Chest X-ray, PA view. Patient: 48 years old, sex F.
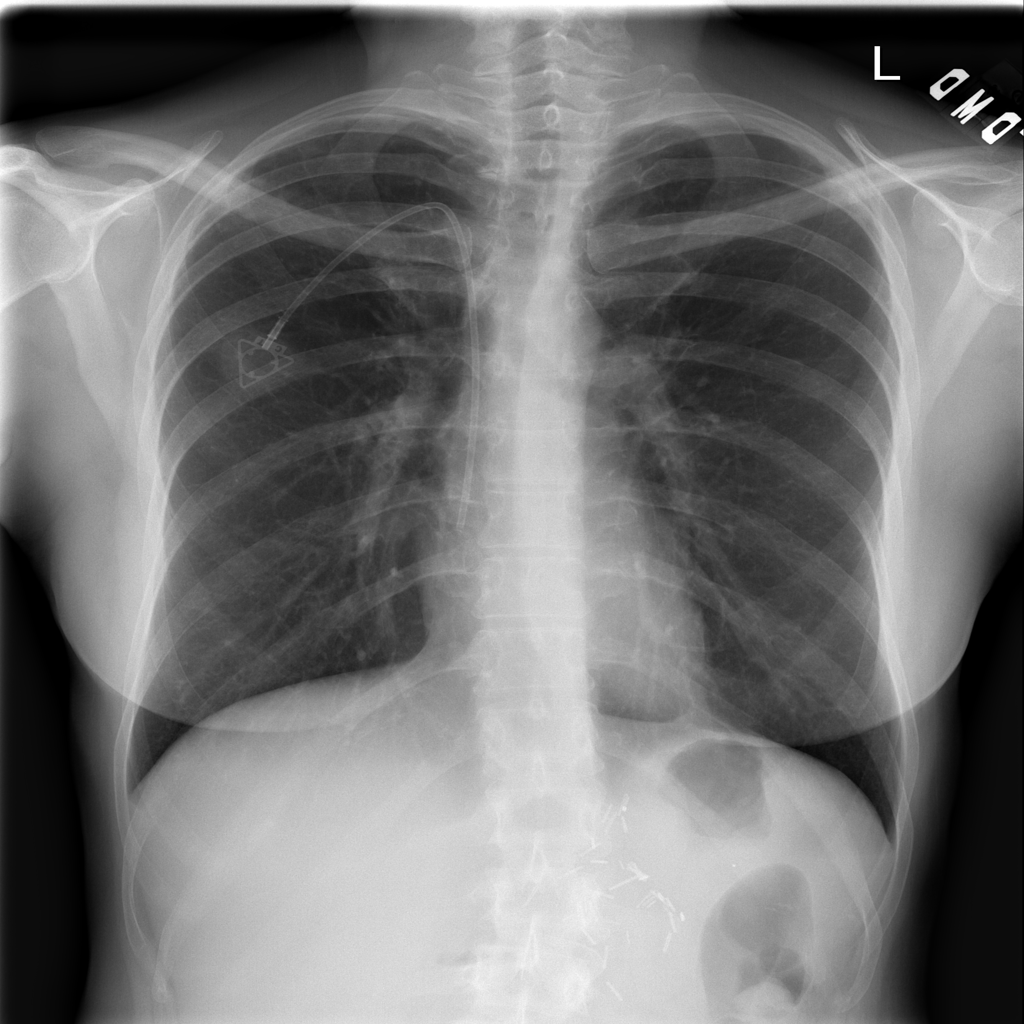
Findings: No Finding